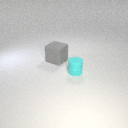
large gray rubber cube to the left of small cyan rubber cylinder